Interaction volume radius: 10 \u00c5
Interaction volume height: 10 \u00c5
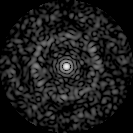
Disorder parameter: 0.8318